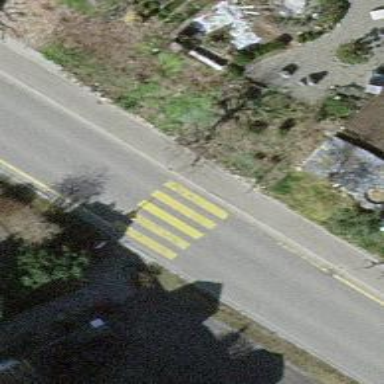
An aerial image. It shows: Zebra crossing on the road.